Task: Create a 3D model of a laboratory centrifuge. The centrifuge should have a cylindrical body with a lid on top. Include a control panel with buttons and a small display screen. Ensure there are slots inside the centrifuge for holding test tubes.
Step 660:
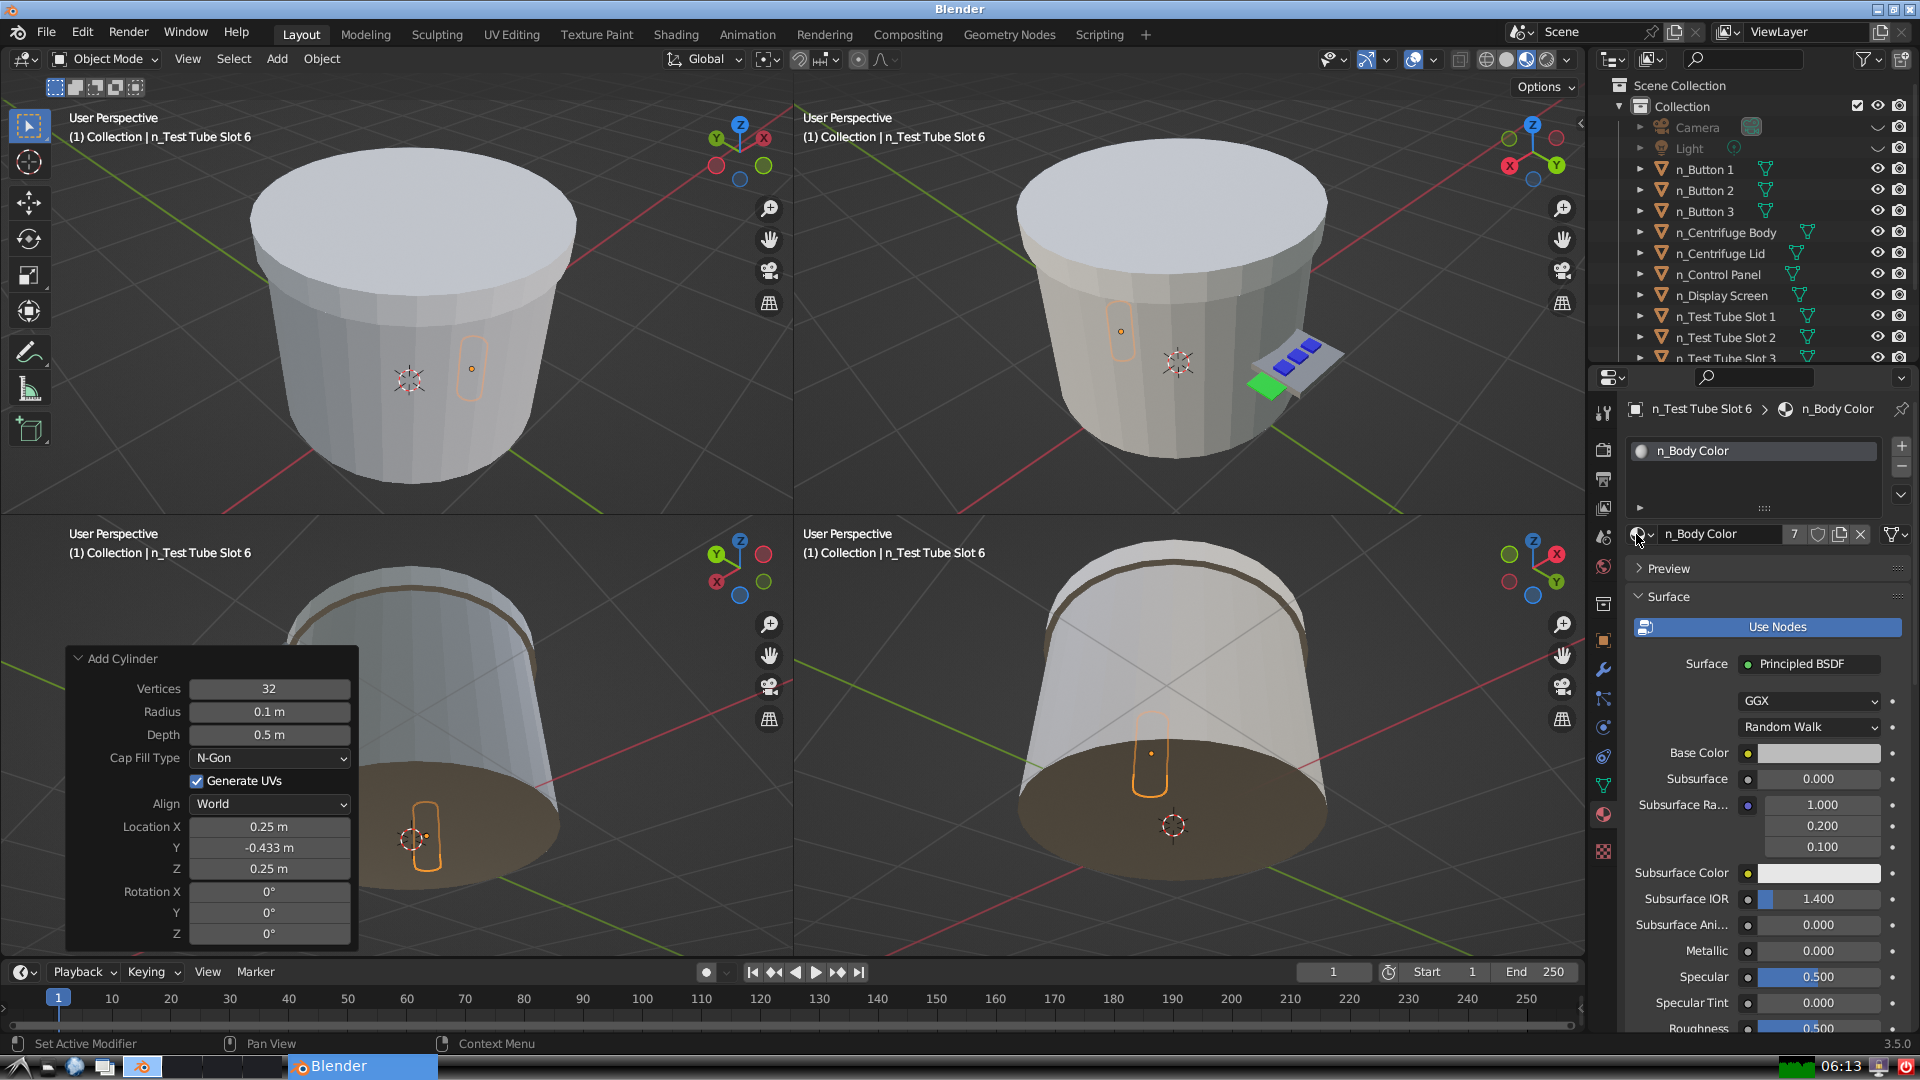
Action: completion: COMPLETE